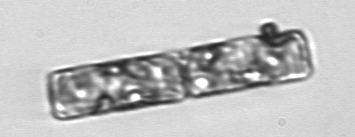
Label: Guinardia_delicatula